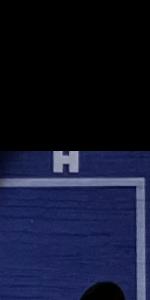
Label: Empty